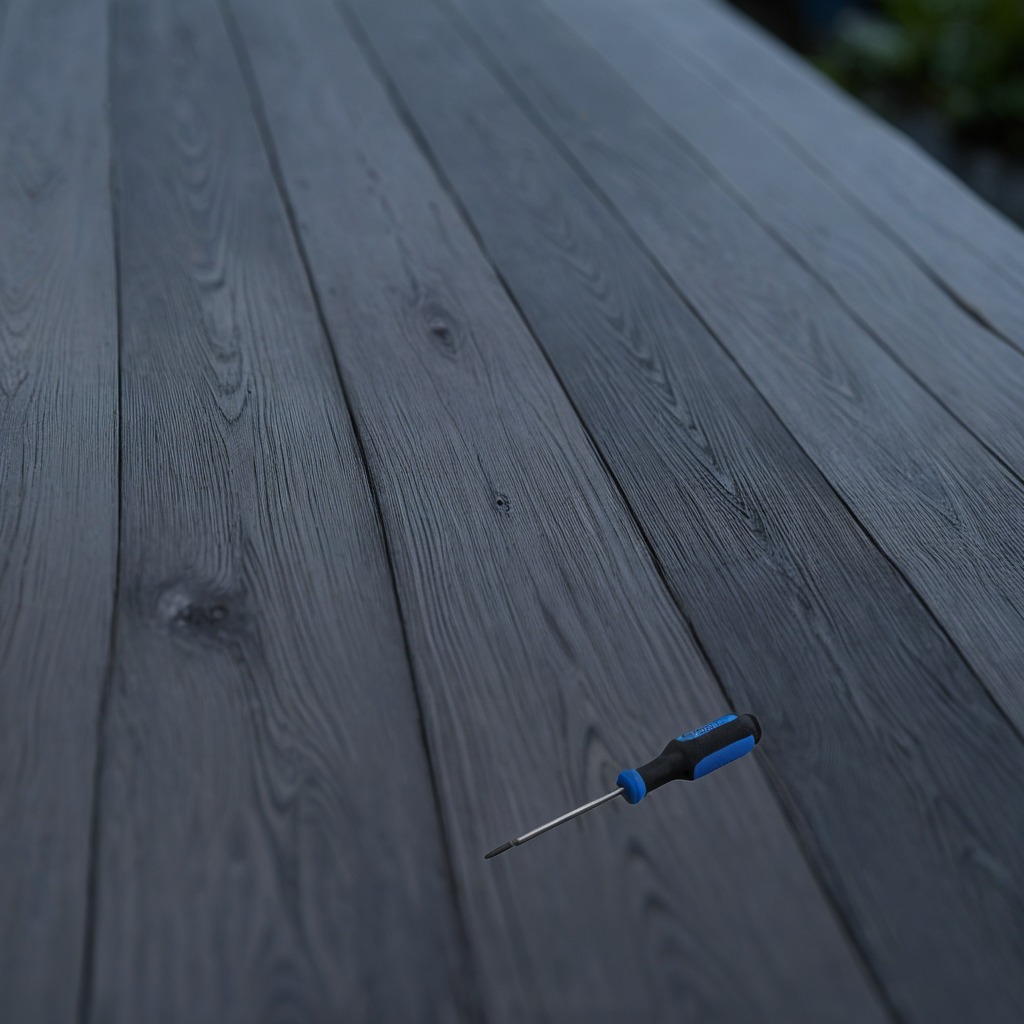
A screwdriver lying on the table in a small garage at twilight